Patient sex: M
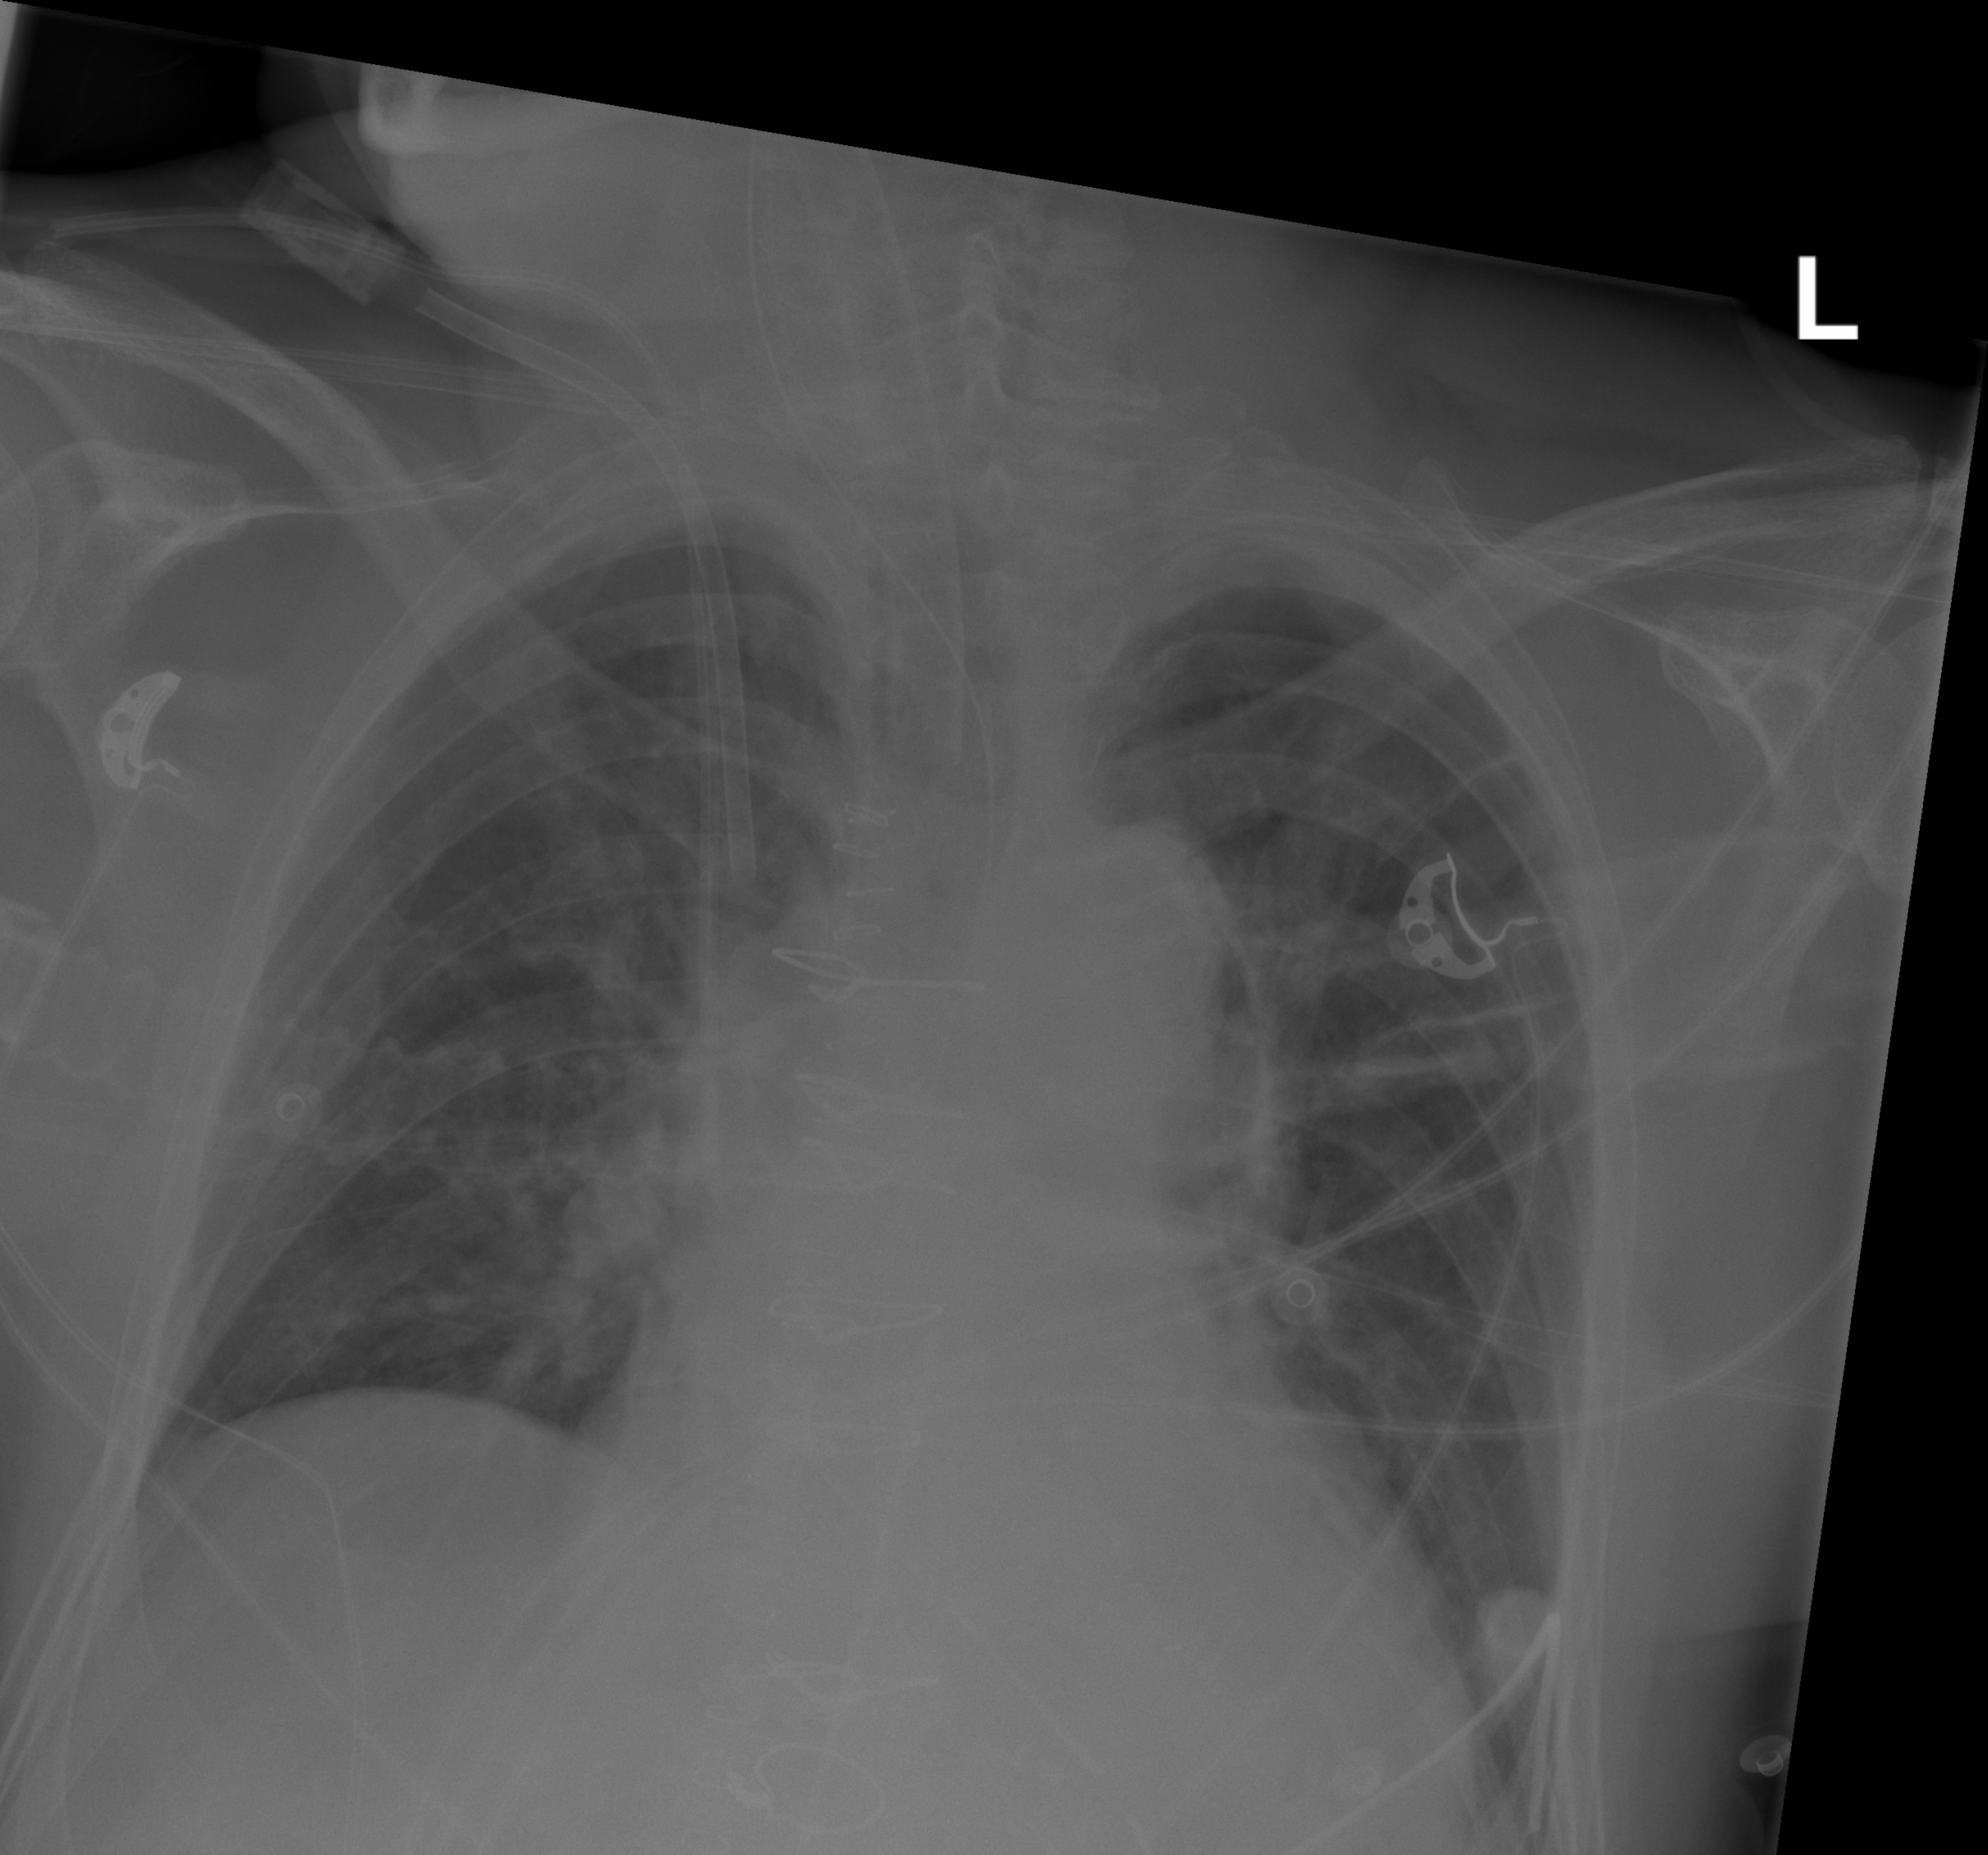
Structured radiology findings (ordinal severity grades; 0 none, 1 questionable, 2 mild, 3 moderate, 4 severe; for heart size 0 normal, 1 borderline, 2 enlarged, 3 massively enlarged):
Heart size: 0
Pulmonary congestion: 0
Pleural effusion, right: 0
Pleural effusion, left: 1
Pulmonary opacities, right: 0
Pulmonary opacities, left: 0
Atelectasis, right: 0
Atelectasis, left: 2